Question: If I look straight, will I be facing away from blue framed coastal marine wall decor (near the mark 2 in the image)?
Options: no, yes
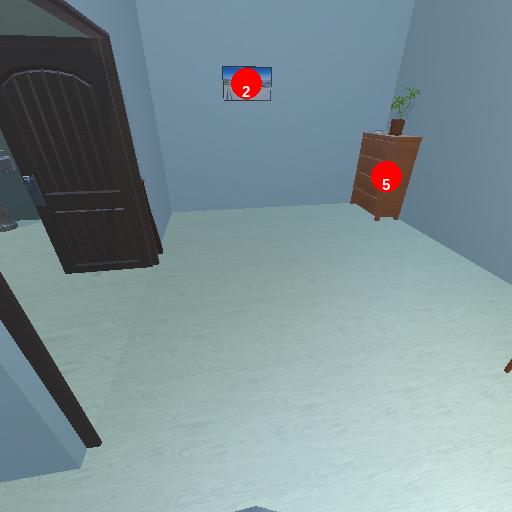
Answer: no